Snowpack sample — Buffalo Mountain, Silverthorne, Colorado, USA (1/25/25, 10:11 AM MST)
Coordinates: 39.6222, -106.1139
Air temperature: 22 °F
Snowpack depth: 110 cm
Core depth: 20 cm
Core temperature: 48.2 °F
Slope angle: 12°, slope face: 102°
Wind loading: high
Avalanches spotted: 0
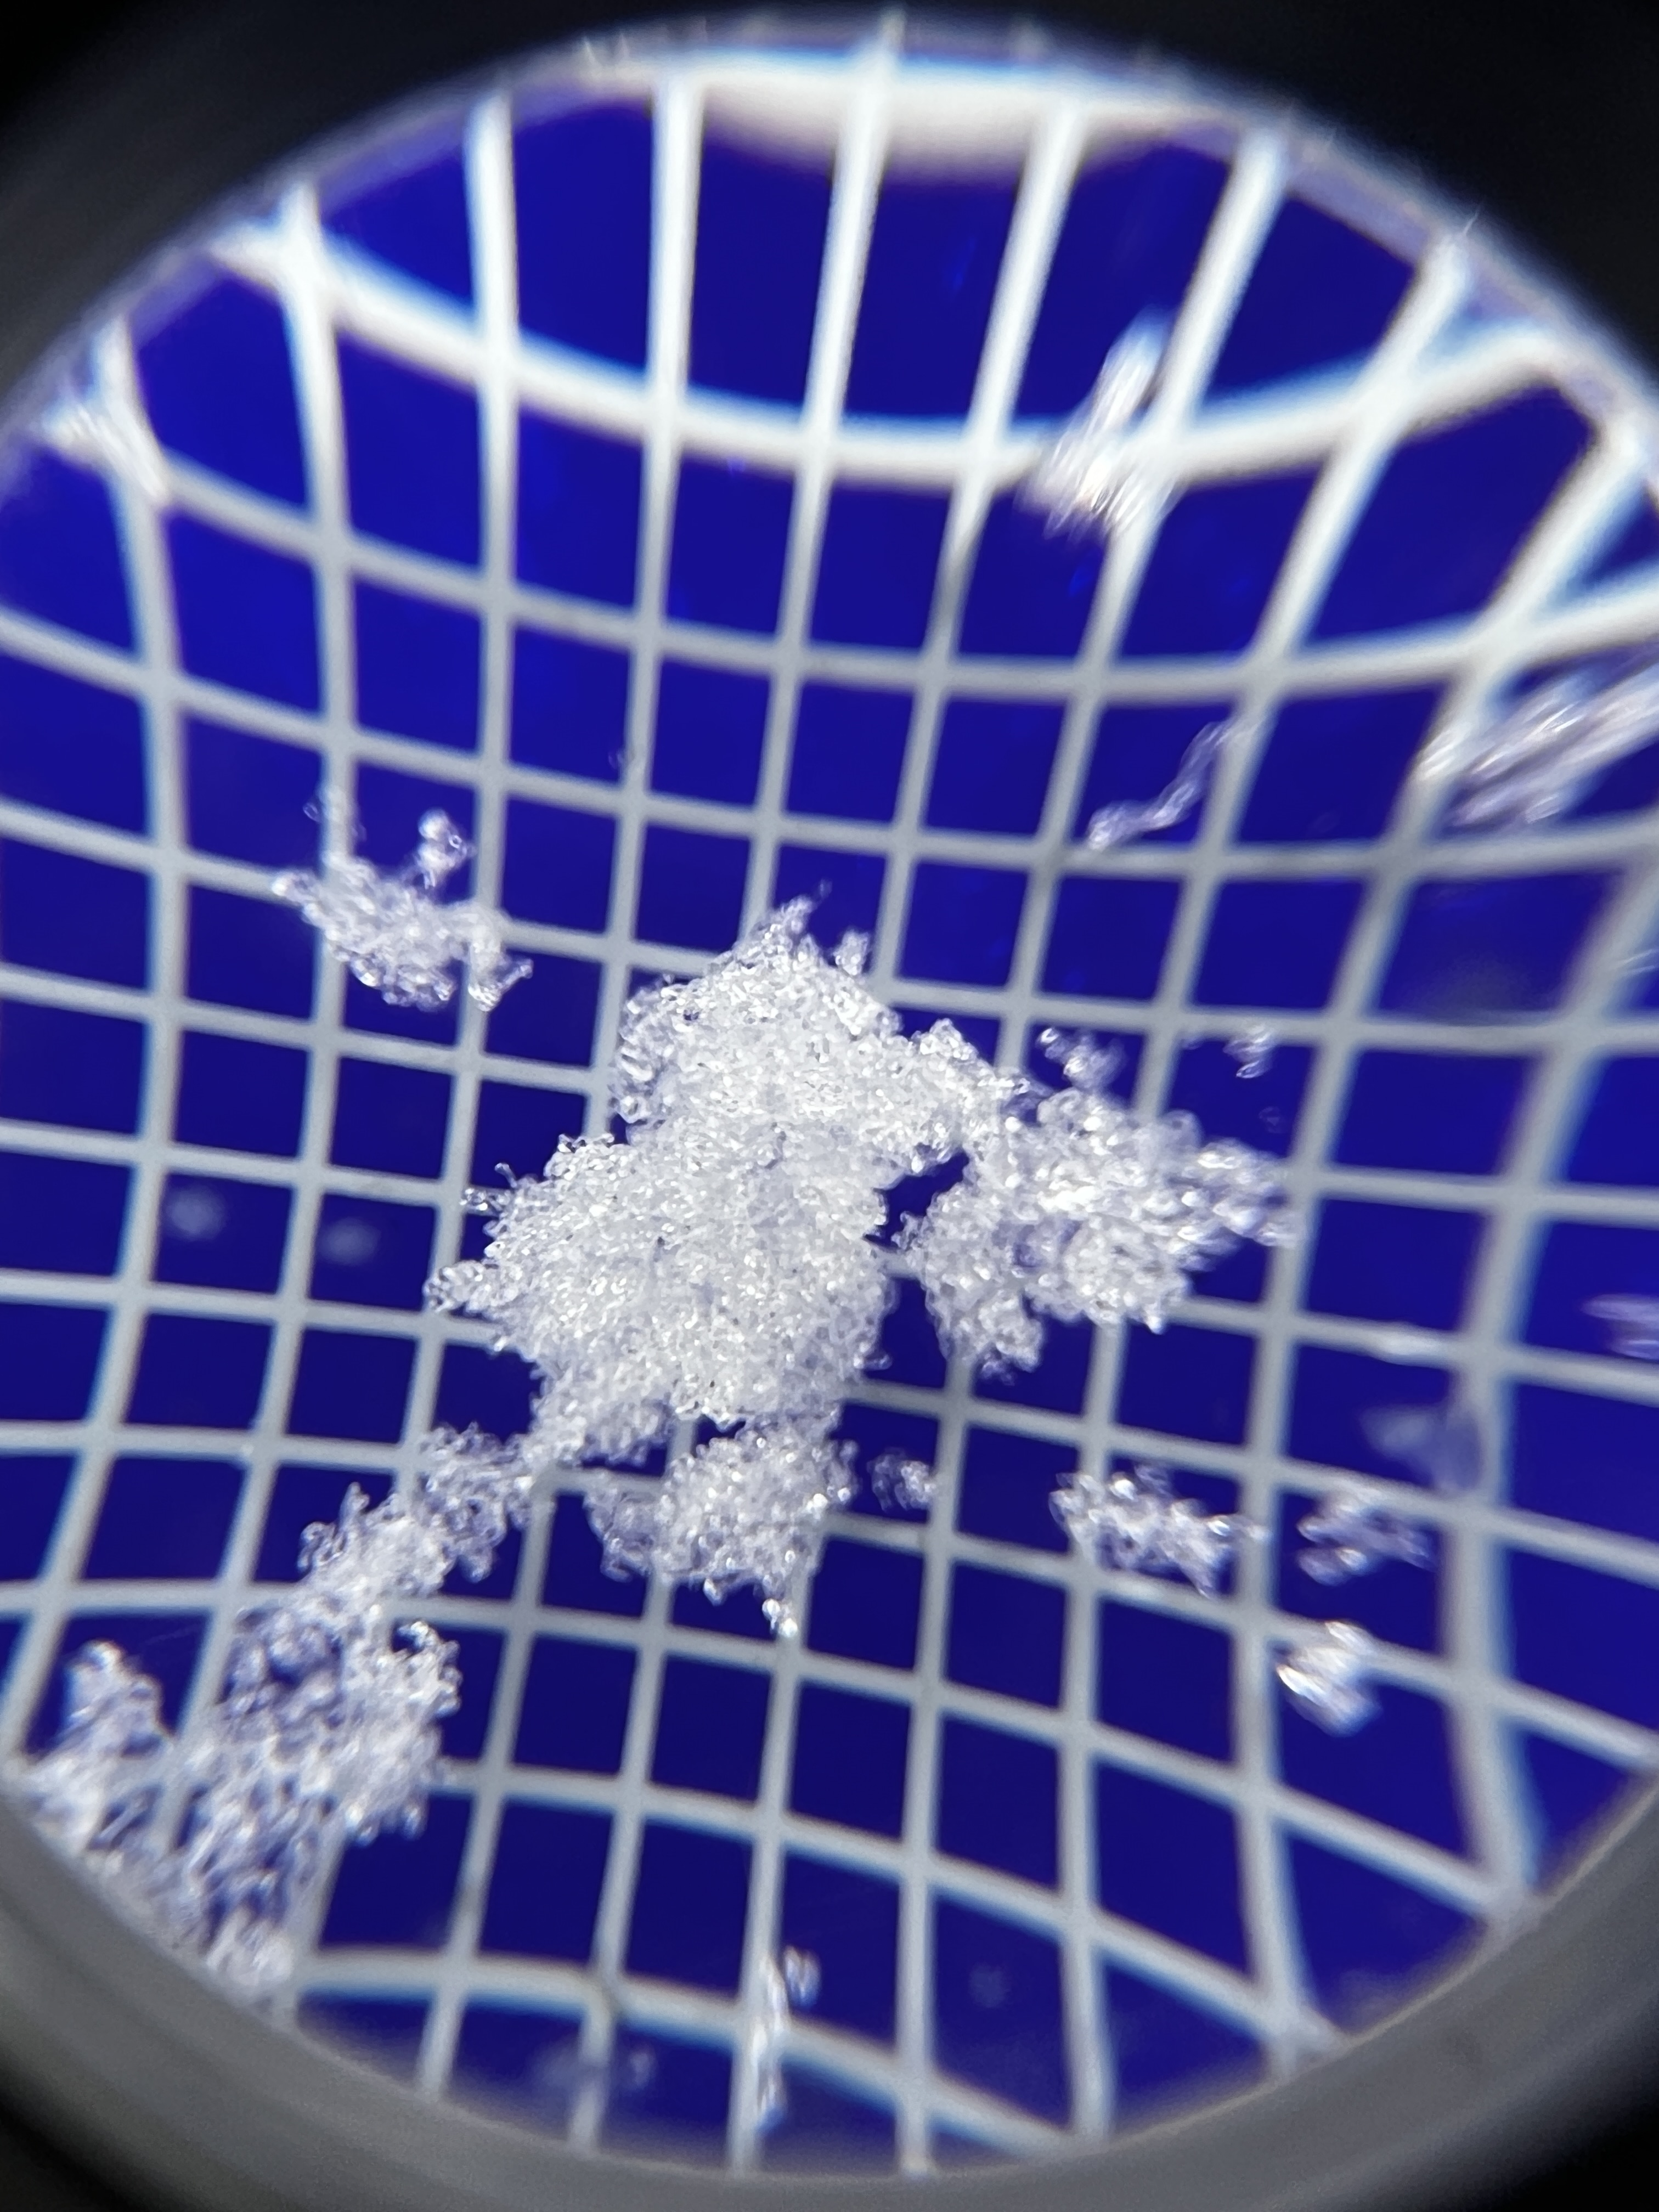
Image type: magnified_profile
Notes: No avalanches nearby, collected on the outskirts of a fire break 15 meters from the treeline, on way to Buffalo and Red Mountain